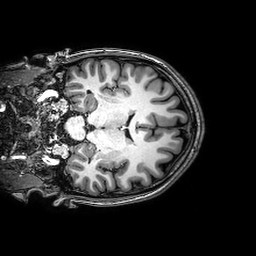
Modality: T1w
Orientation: coronal
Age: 23
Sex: female
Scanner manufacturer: philips
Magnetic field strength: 3 T
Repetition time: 0.008284 s
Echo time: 0.00381 s